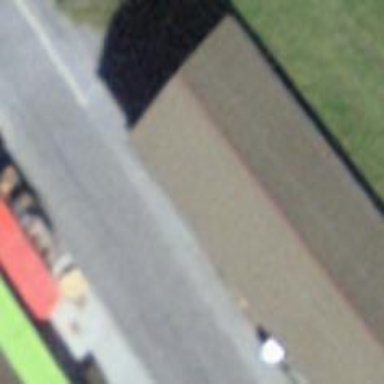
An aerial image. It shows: Warehouse.